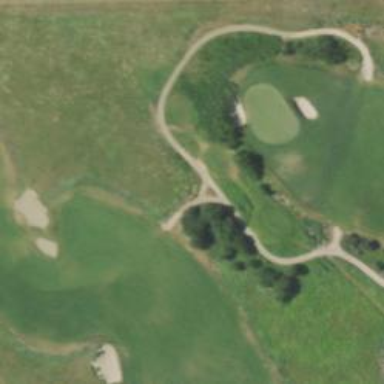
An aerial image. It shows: Path used for both walking and golf.